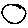
Label: circle